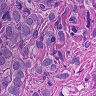
Metastatic tissue present: yes